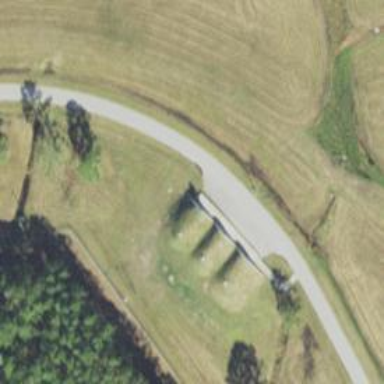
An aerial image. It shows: Military bunker for protection and defense.